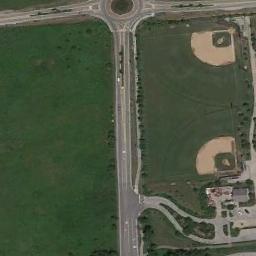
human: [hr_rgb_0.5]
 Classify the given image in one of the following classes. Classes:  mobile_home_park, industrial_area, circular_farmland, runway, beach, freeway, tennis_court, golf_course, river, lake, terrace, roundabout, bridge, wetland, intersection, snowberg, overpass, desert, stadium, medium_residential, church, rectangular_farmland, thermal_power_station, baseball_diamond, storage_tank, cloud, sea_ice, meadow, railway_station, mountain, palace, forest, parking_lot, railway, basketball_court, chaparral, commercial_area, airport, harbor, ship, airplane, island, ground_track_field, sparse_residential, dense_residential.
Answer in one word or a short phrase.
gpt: baseball_diamond